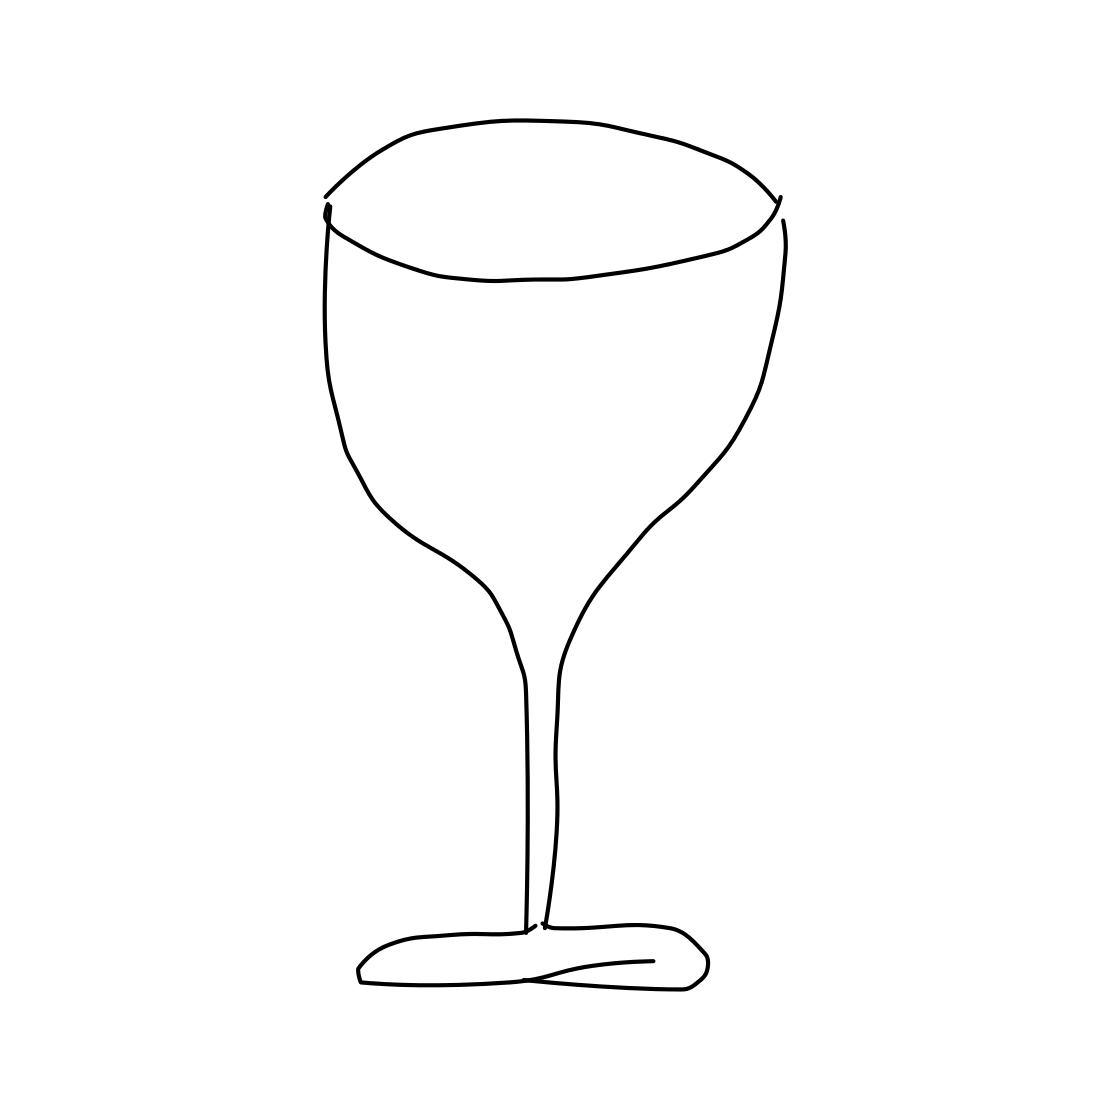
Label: wineglass